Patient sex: M
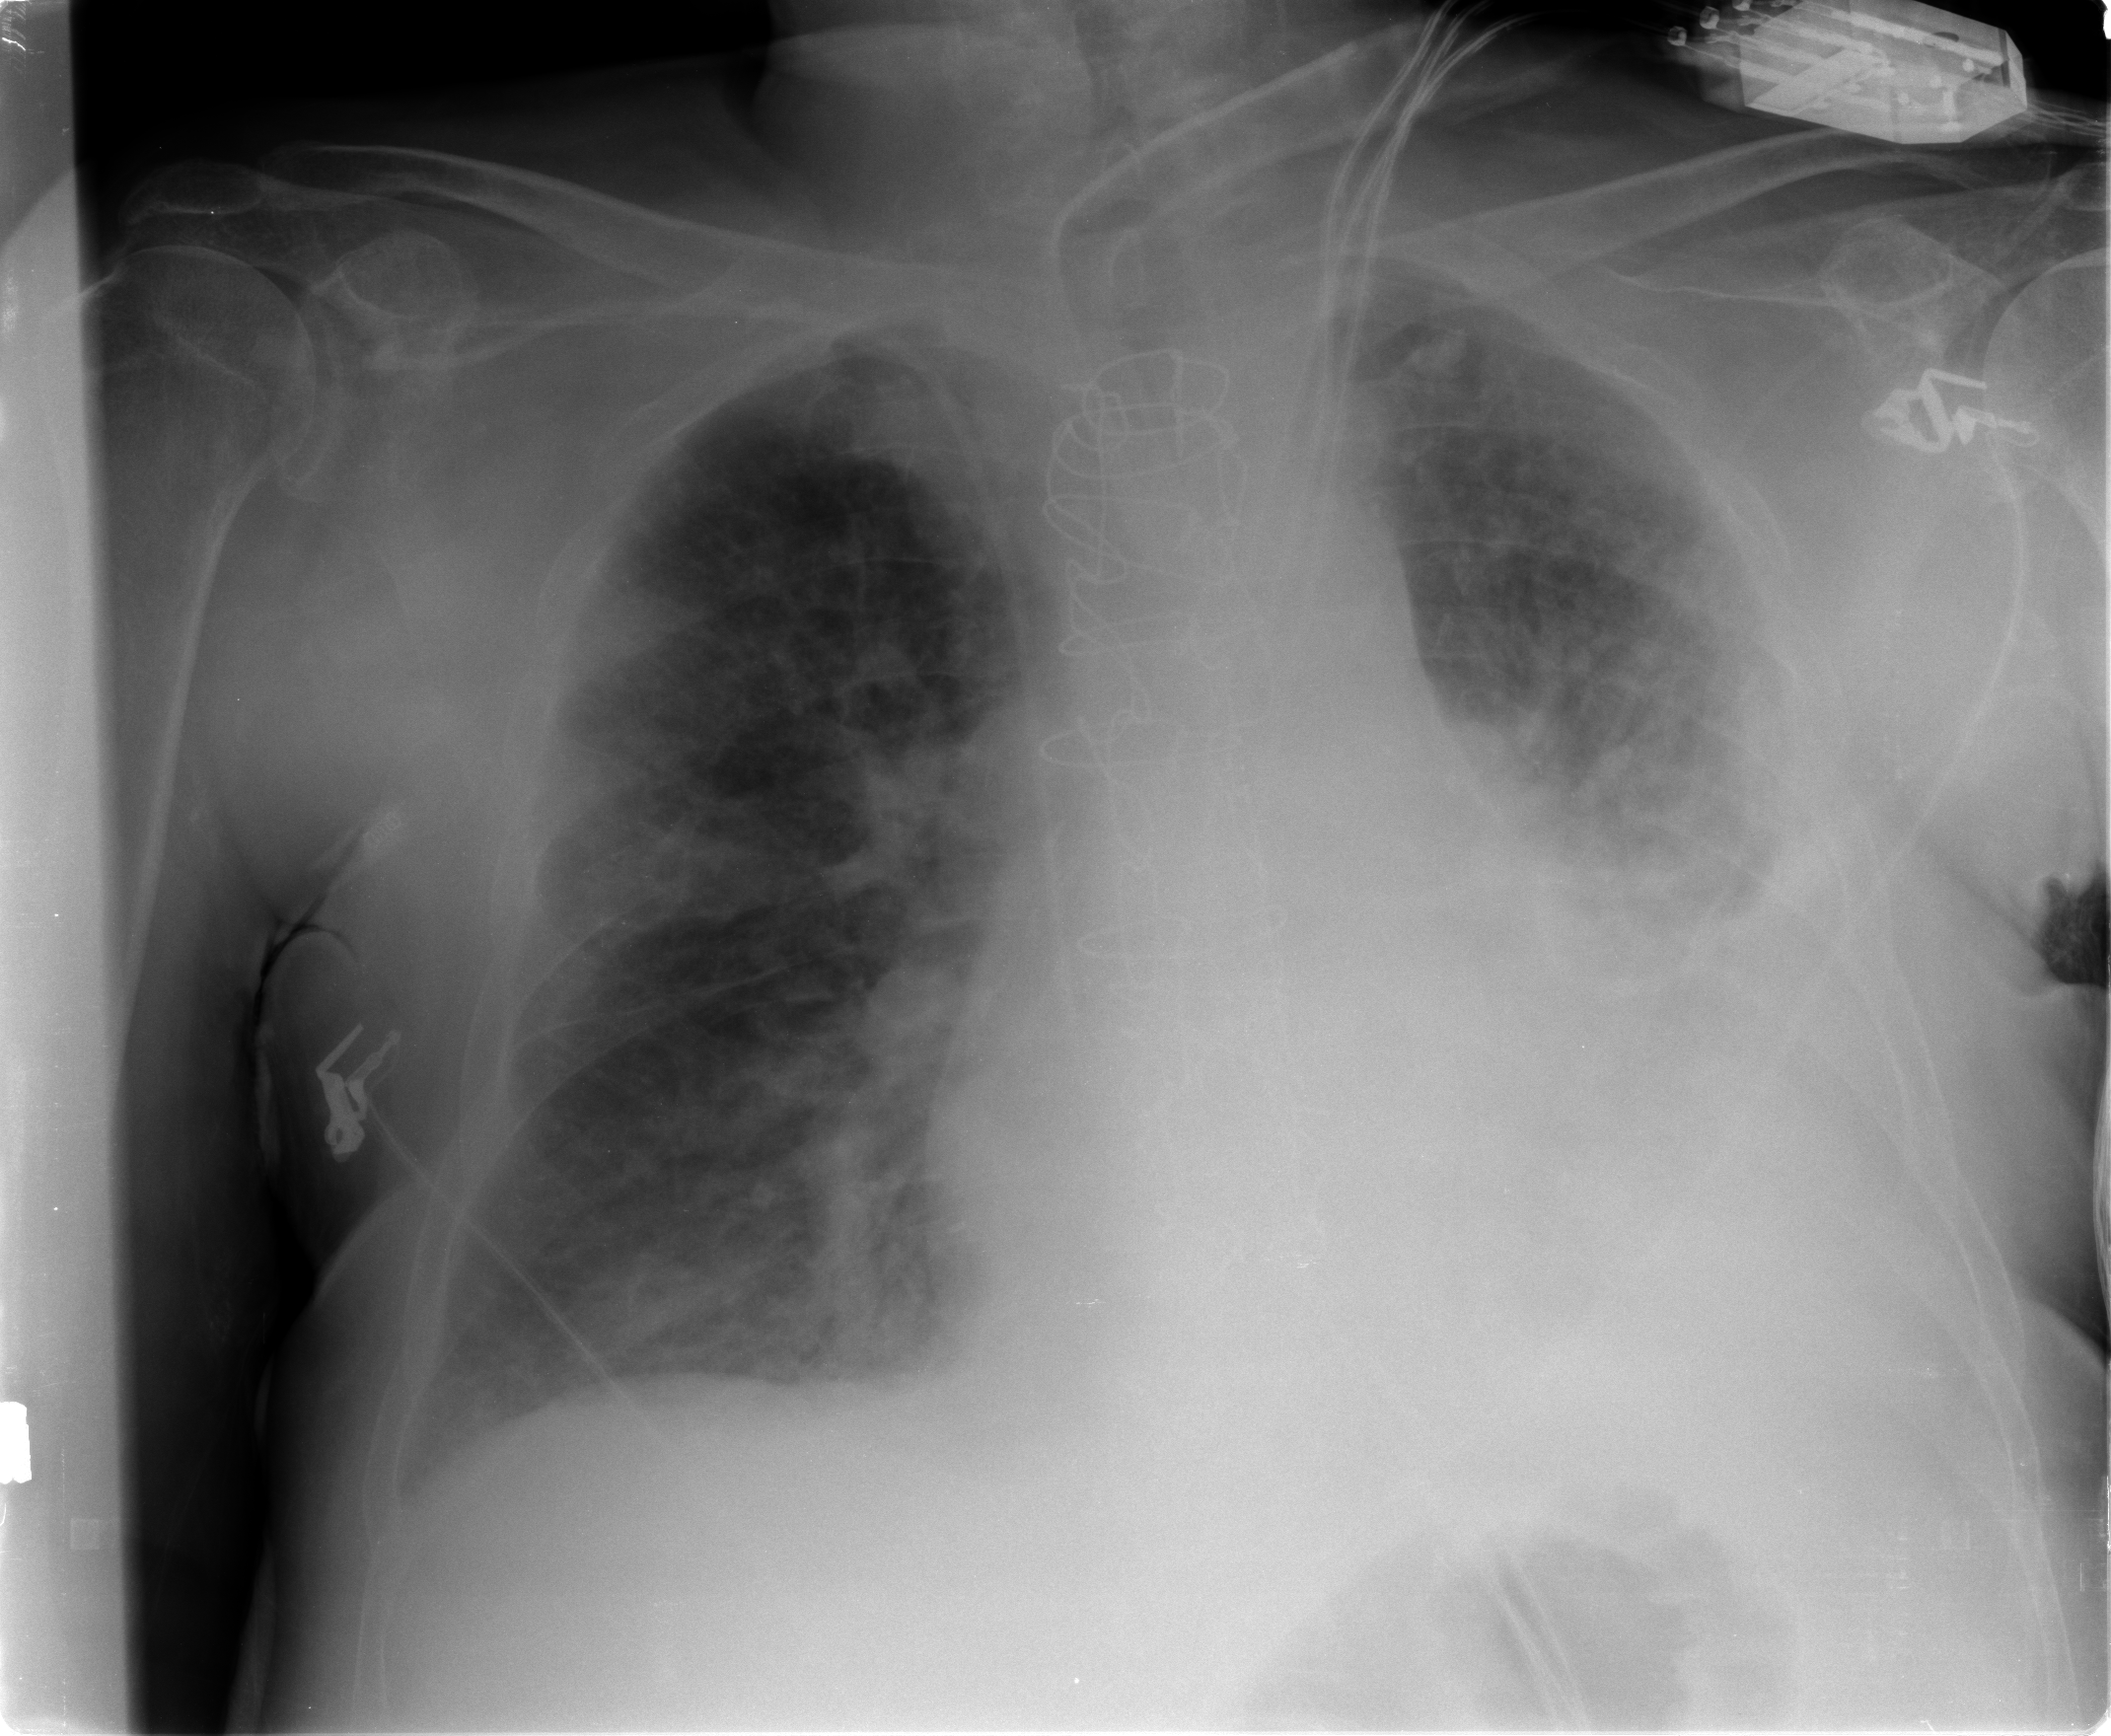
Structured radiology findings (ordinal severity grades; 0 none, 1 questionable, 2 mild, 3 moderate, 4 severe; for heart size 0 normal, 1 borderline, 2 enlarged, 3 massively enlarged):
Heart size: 2
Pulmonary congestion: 3
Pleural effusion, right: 1
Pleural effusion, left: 3
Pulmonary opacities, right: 2
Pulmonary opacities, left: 2
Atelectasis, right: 2
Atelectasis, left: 2